Current action and preconditions to check: path_clear

Your task: For each precondition in the list above, predict whether it will hold at this action.

Consider the current scene as observed from the mobile robot's camera, and analyze the predicted future states of all dynamic agents (e.g., people, animals, vehicles, or any moving entities) within the NEXT SECOND.

IMPORTANT: Only answer "very likely" if you are absolutely certain—based on strong, clear evidence—that a dynamic agent will violate the precondition in the predicted future state. Do NOT answer "very likely" for unlikely, ambiguous, or low-probability risks.

Ask yourself for each precondition: Is there a high probability, with clear and convincing evidence, that the predicted future states of any dynamic agent will interfere with the predicted future state of the currently executing action within the NEXT SECOND, causing that precondition to fail?

Assess the risk level based on these predictions. Use "likely" or "very likely" if motions create a clear risk of interference.

Use "neutral" or "improbable" if agents are nearby but their predicted paths are clearly diverging or non-conflicting.

Failure Risk Categories: "very improbable", "improbable", "neutral", "likely", "very likely"

Answer Format: Output ONLY the probability_of_failure value from these categories: "very improbable", "improbable", "neutral", "likely", "very likely"

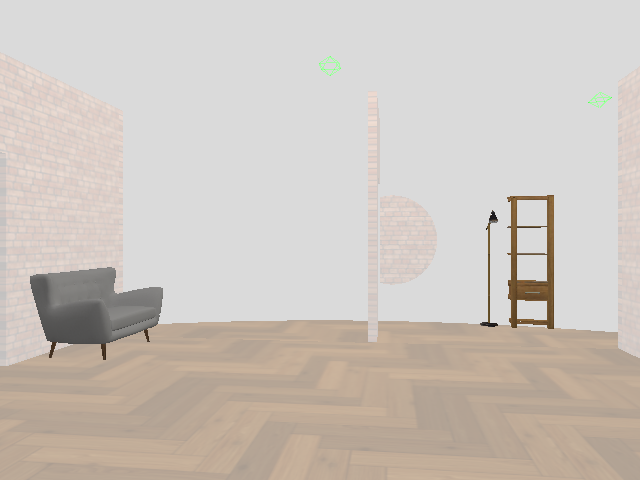

Answer: very improbable